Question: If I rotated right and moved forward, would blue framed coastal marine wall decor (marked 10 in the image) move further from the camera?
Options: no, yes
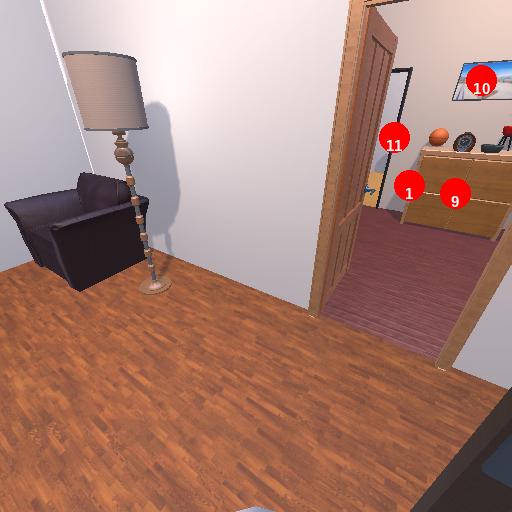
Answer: no